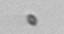
Label: nanoplankton_mix